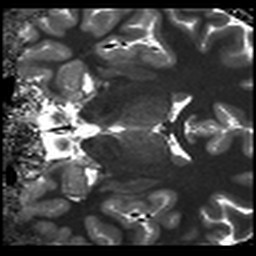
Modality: T1map
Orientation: coronal
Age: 26
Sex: female